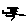
Label: zigzag